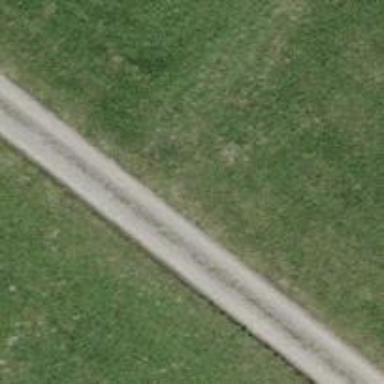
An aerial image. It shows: Gravel track with grade2 quality.